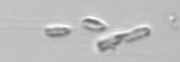
Label: Dinobryon